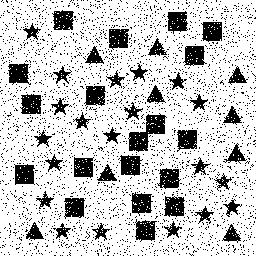
Squares: 19
Triangles: 9
Stars: 20
Total shapes: 48